Question: I have a '.me' domain.

any help please
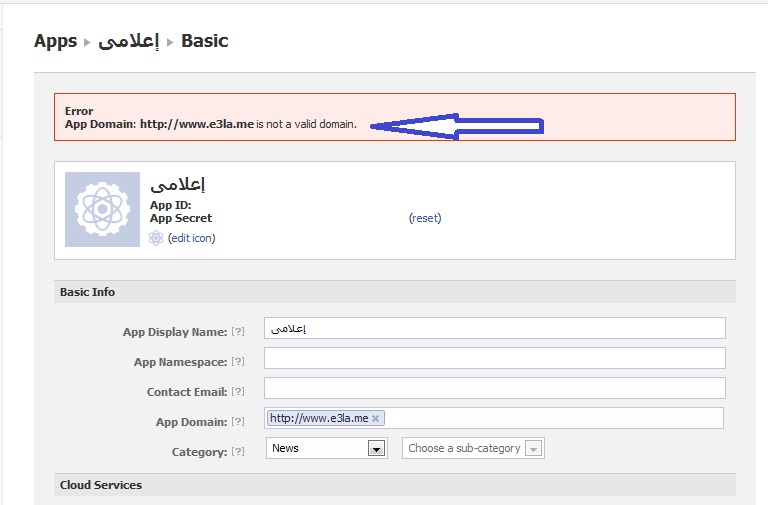
Answer: remove the protocol from your URL "'http://' so that it looks like: 'www.e3la.me'. Also if you'll be using subdomains remove 'www.'